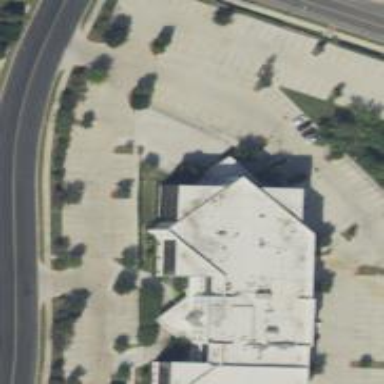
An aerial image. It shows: Clinic.